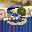
Label: 5